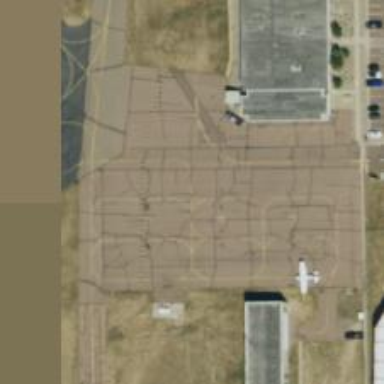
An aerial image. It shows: Image of taxiway at airport.